Question:
I (1) create Public key in Go and send it for Android
(2) android use below code to Encrypt it's data to send to Go with string type
(3) Go get string data and try to Decrypt it, but it can't.
My Go code:
'''
// DecryptWithPrivateKey decrypts data with private key
func DecryptWithPrivateKey(ciphertext []byte, priv *rsa.PrivateKey) []byte {
plaintext, err := rsa.DecryptPKCS1v15(rand.Reader, priv , ciphertext)
if err != nil {
log.Println(err)
}
return plaintext
}
.
.
.
so.On("serverpublic", func(msg string) {
mes := []byte(msg)
decbyte :=DecryptWithPrivateKey(data,pr)
str := fmt.Sprintf("%s", decbyte)
log.Println("encript data from Android ---->" , str)
})
'''
Android studio code:
'''
public final static String chi="RSA/NONE/PKCS1Padding"; //RSA/ECB/PKCS1Padding
private static byte[] dec4golang(byte[] src) throws Exception {
Cipher cipher = Cipher.getInstance(chi);
cipher.init(Cipher.DECRYPT_MODE, serverrk);
return cipher.doFinal(src);
}
private static byte[] enc4golang(String text, PublicKey pubRSA) throws Exception{
Cipher cipher = Cipher.getInstance(chi);
cipher.init(Cipher.ENCRYPT_MODE, pubRSA);
return cipher.doFinal(text.getBytes("UTF-8")); //i also advice you to use: .getBytes("UTF-8"); instead of data.getBytes();
}
public final static String enc4golang(String text){
try {
return byte2hex(enc4golang(text, serveruk));
// return enc4golang(text, serveruk).toString();
// return new String(enc4golang(text, serveruk), "UTF-8");
// return new String(enc4golang(text, serveruk), Charset.forName("utf-8"));
// return Base64.encodeToString(enc4golang(text, serveruk), Base64.DEFAULT);///nodejs
// return Base64Utils.encodeToString(enc4golang(text, serveruk));
}
catch(Exception e)
{
e.printStackTrace();
}
return null;
}
public static String byte2hex(byte[] b)
{
String hs = "";
String stmp = "";
for (int n = 0; n < b.length; n ++)
{
stmp = Integer.toHexString(b[n] & 0xFF);
if (stmp.length() == 1)
hs += ("0" + stmp);
else
hs += stmp;
}
return hs.toUpperCase();
}
'''
I think my problem is in these lines:
> chi="RSA/NONE/PKCS1Padding"; //RSA/ECB/PKCS1Padding
OR
> return byte2hex(enc4golang(text, serveruk));
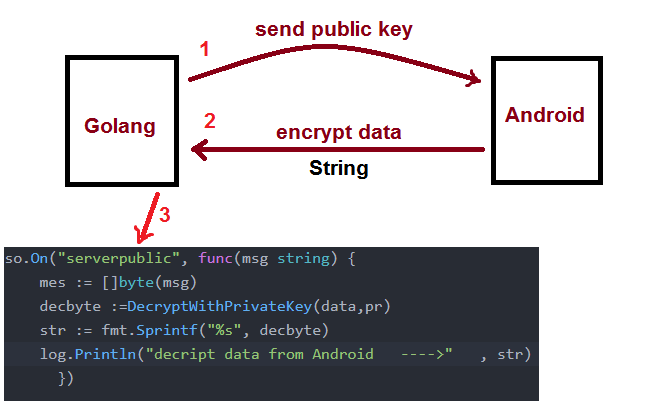
Answer: I have tested it and it worked.
in Go i use this fnction:
'''
func rusdec(encryptedString string , privateKey string) (string, error) {
base64DecodeBytes, err := base64.StdEncoding.DecodeString(encryptedString)
if err != nil {
return "", err
}
privateKeyBlock, _ := pem.Decode([]byte(privateKey))
var pri *rsa.PrivateKey
pri, parseErr := x509.ParsePKCS1PrivateKey(privateKeyBlock.Bytes)
if parseErr != nil {
return "", parseErr
}
decryptedData, decryptErr := rsa.DecryptOAEP(sha1.New(), rand.Reader, pri, base64DecodeBytes, nil)
if decryptErr != nil {
return "", decryptErr
}
return string(decryptedData), nil
}
'''
and in Android studio :
> public final static String chi="RSA/ECB/OAEPPadding";public final static String RSA = "RSA";private final static int CRYPTO_BITS = 512;
'''
public static PublicKey stringToPublicKeytoserver(String publicKeyString)
{
try {
if (publicKeyString.contains("-----BEGIN PUBLIC KEY-----") || publicKeyString.contains("-----END PUBLIC KEY-----"))
publicKeyString = publicKeyString.replace("-----BEGIN PUBLIC KEY-----", "").replace("-----END PUBLIC KEY-----", "");
publicKeyString = publicKeyString.replace("-----BEGIN PUBLIC KEY-----", "");
publicKeyString = publicKeyString.replace("-----END PUBLIC KEY-----", "");
byte[] keyBytes = Base64.decode(publicKeyString, Base64.DEFAULT);
X509EncodedKeySpec spec = new X509EncodedKeySpec(keyBytes);
KeyFactory keyFactory = KeyFactory.getInstance(RSA);
serveruk=keyFactory.generatePublic(spec);
return serveruk;
} catch (NoSuchAlgorithmException | InvalidKeySpecException e) {
e.printStackTrace();
return null;
}
}
private static byte[] enc4golang(String text, PublicKey pubRSA) throws Exception{
Cipher cipher = Cipher.getInstance(chi);
cipher.init(Cipher.ENCRYPT_MODE, pubRSA);
return cipher.doFinal(text.getBytes("UTF-8")); //i also advice you to use: .getBytes("UTF-8"); instead of data.getBytes();
}
public final static String enc4golang(String text){
try {
return Base64.encodeToString(enc4golang(text, serveruk) ,Base64.DEFAULT); //send this string to golang
}
catch(Exception e)
{
e.printStackTrace();
}
return null;
}
'''
public and private Key for Go:
'''
const priPEM = '-----BEGIN RSA PRIVATE KEY-----
MIIBOQIBAAJBALEZ+CmY7YN7KWib5Oh0AuWqfHiq3aURV1WGaaBm+X43kF3RRGJd
HbVdOEb2+YoNyni+LD5CQ4R3T7/f0sePzv0CAwEAAQJAc0MAlSoXotPcjl2vrG4c
mJbNrcceu9i+a0Ywppl+VVsEPOnapMQsVM04BpJzFmi00S+Sxl0pO1oAX0pwX7Oq
4QIhAOcncV+SQYlOWoH/phOGkA3y5j0eO2uUfqrXJX0q6/+FAiEAxCMvlkSePzkn
EROwzJu8tpZrIB6CNZ5KKfhPW7Dj3xkCIEvW1w2iMLpZ6LwKInT5iz3oWb3ns1si
h0SJ/hTJBlD5AiAKEtyQ1TljeeX9xIsiFyWcIyGhZq+9XUHl4fEBfpZVkQIgMfrj
qLoCdQH1D5F69WUMYd0n36Xpmqf7L9yV0Ofkz1Y=
-----END RSA PRIVATE KEY-----'
const pubPEM = '-----BEGIN PUBLIC KEY-----
MFwwDQYJKoZIhvcNAQEBBQADSwAwSAJBALEZ+CmY7YN7KWib5Oh0AuWqfHiq3aUR
V1WGaaBm+X43kF3RRGJdHbVdOEb2+YoNyni+LD5CQ4R3T7/f0sePzv0CAwEAAQ==
-----END PUBLIC KEY-----'
'''